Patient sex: F
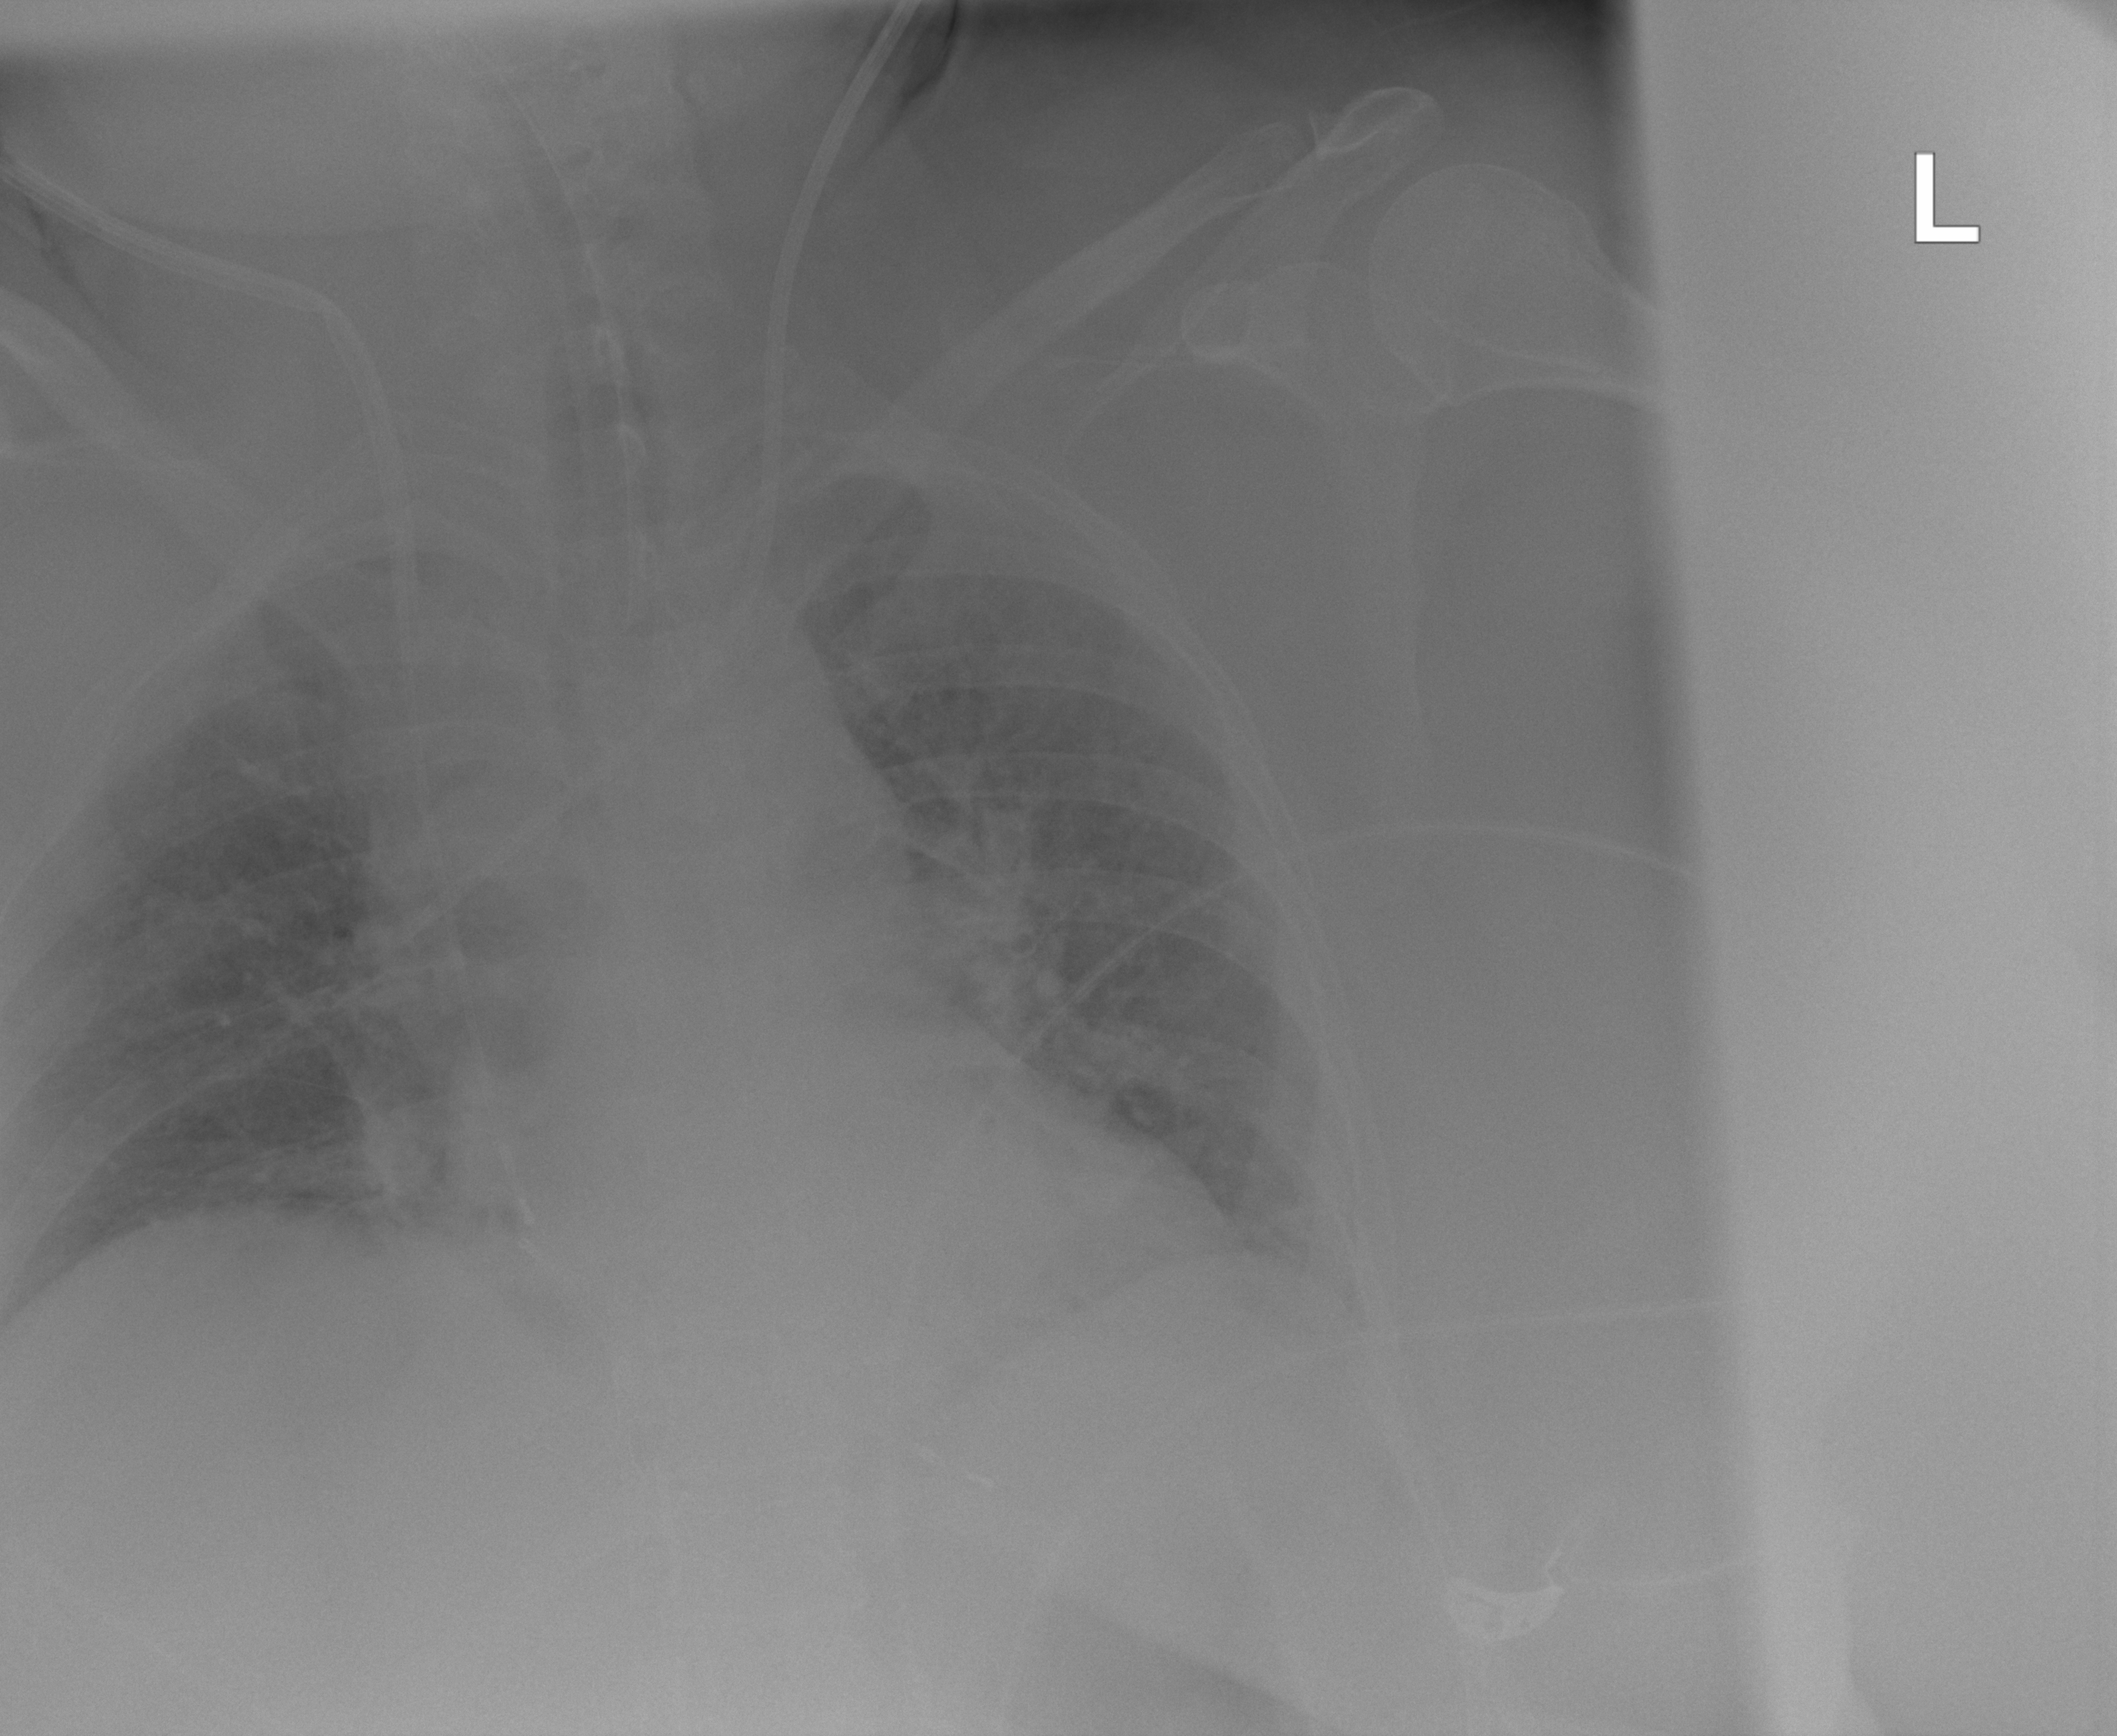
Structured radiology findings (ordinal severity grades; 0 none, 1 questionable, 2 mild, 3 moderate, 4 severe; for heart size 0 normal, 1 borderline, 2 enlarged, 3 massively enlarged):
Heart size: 1
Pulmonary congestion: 2
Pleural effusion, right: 0
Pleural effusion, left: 0
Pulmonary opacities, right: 0
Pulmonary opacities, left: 1
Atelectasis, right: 2
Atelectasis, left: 2